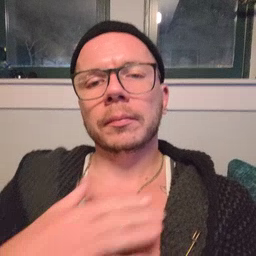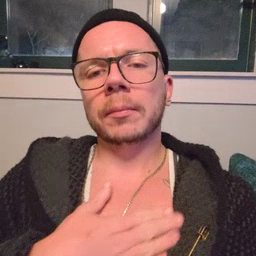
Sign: please